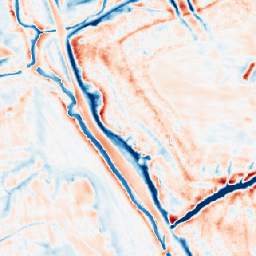
Category: edge_preserving
Decomposition family: bilateral
Decomposition parameters: d: 21
sigma_color: 100
sigma_space: 25
Upsampling method: area
Upsampling parameters: scale: 4
Upsampling scale: 4